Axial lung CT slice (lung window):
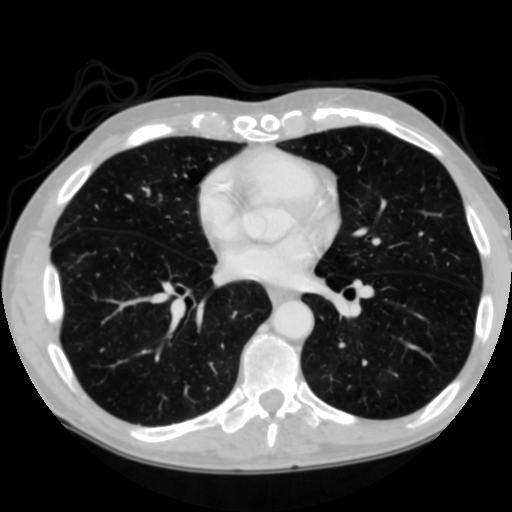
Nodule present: no